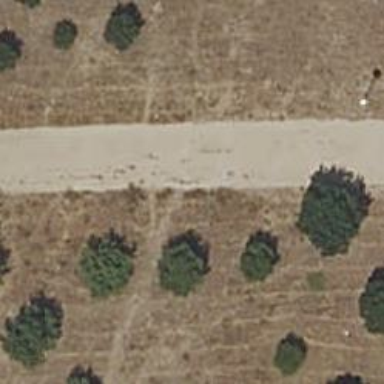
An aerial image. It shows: Dirt footway.